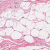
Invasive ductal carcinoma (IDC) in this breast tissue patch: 0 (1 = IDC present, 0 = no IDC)